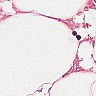
Metastatic tissue present: no